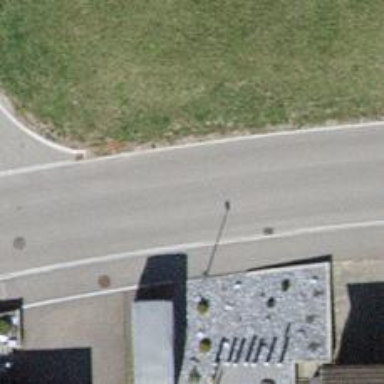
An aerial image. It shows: Residential road with asphalt surface and sidewalk on the left side.